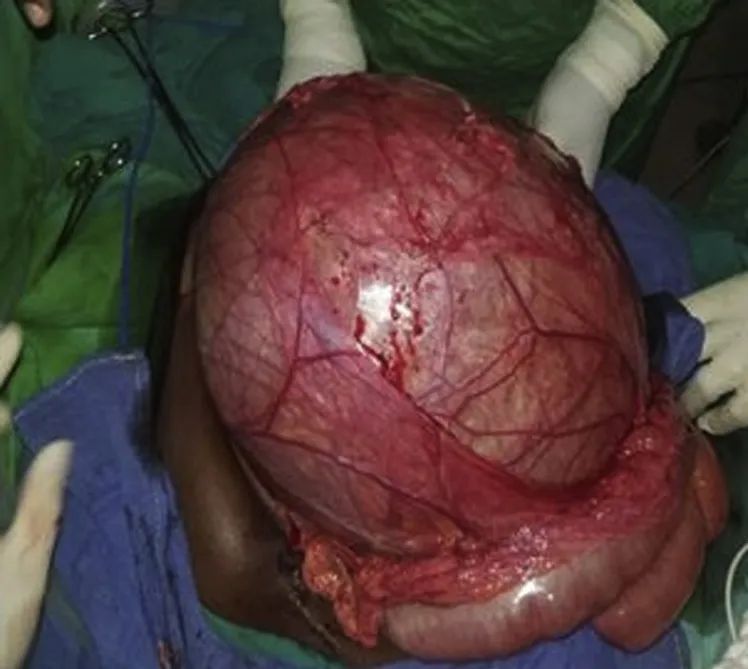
Intraoperative view of the mass, attached to the transverse mesocolon.
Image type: medical_photograph (other_medical_photograph)